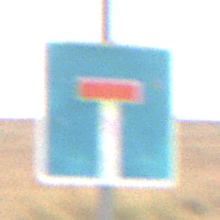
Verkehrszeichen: Sackgasse
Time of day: MorningAfternoon
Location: Outdoor (Nature)
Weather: Overcast
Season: NotSpecified
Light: Natural